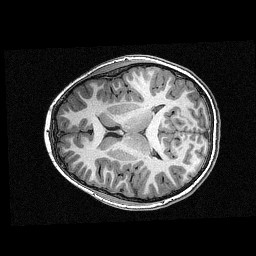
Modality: T1w
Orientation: axial
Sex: male
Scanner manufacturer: siemens
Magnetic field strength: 3 T
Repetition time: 2.3 s
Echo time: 0.00336 s